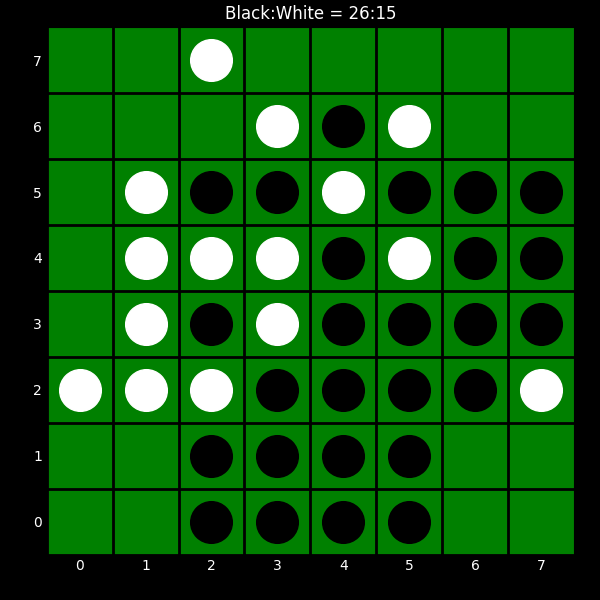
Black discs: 26
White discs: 15